Question: Count the number of objects in the diagram.
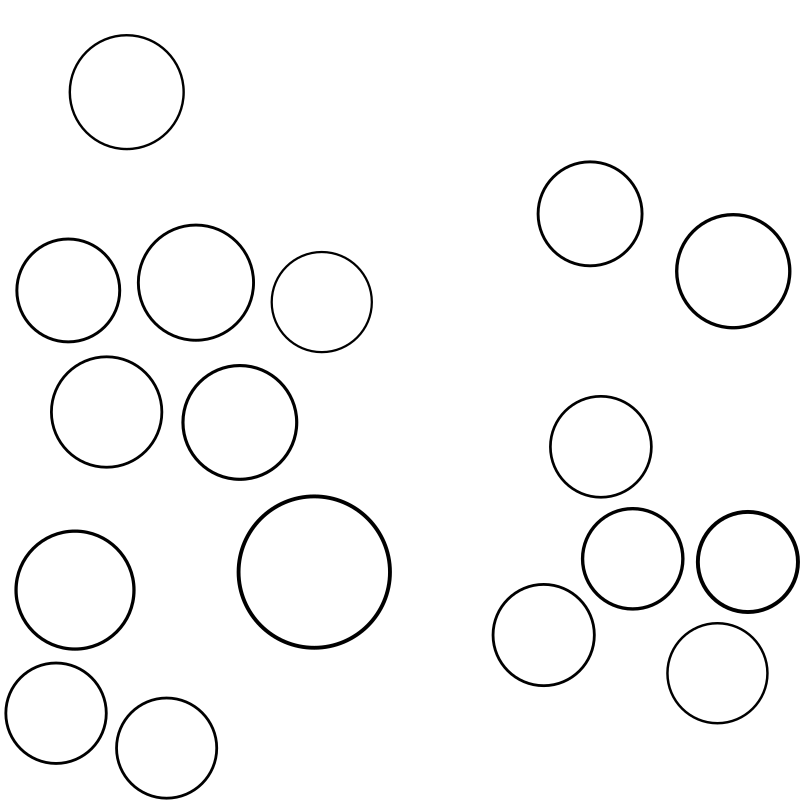
Answer: 17